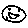
Label: smiley face